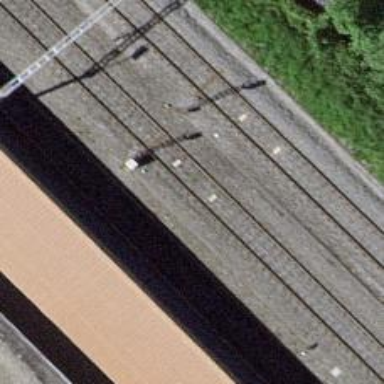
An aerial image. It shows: Railway signal.